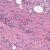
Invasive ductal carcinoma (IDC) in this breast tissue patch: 0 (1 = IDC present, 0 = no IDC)